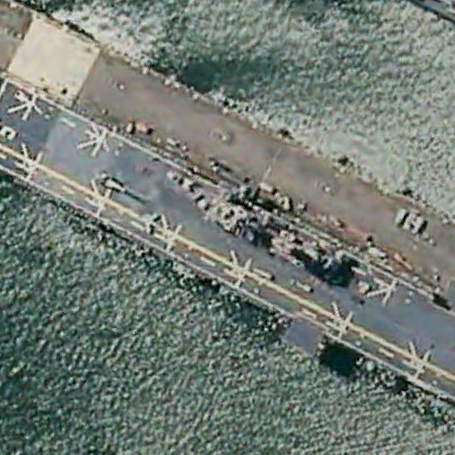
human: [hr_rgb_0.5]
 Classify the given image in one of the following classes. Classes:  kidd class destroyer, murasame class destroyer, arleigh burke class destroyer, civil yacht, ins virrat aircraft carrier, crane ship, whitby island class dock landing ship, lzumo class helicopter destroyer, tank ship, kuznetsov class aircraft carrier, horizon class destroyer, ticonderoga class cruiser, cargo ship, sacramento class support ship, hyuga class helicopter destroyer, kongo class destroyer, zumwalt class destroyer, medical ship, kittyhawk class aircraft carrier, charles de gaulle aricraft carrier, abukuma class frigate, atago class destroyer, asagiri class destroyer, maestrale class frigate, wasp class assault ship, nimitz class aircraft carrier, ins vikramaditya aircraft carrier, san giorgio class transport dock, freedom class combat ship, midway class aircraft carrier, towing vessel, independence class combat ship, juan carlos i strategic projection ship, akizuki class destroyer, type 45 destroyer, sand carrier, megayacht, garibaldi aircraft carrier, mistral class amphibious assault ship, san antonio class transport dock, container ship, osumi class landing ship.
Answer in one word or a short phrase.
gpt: Wasp class assault ship